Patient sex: M
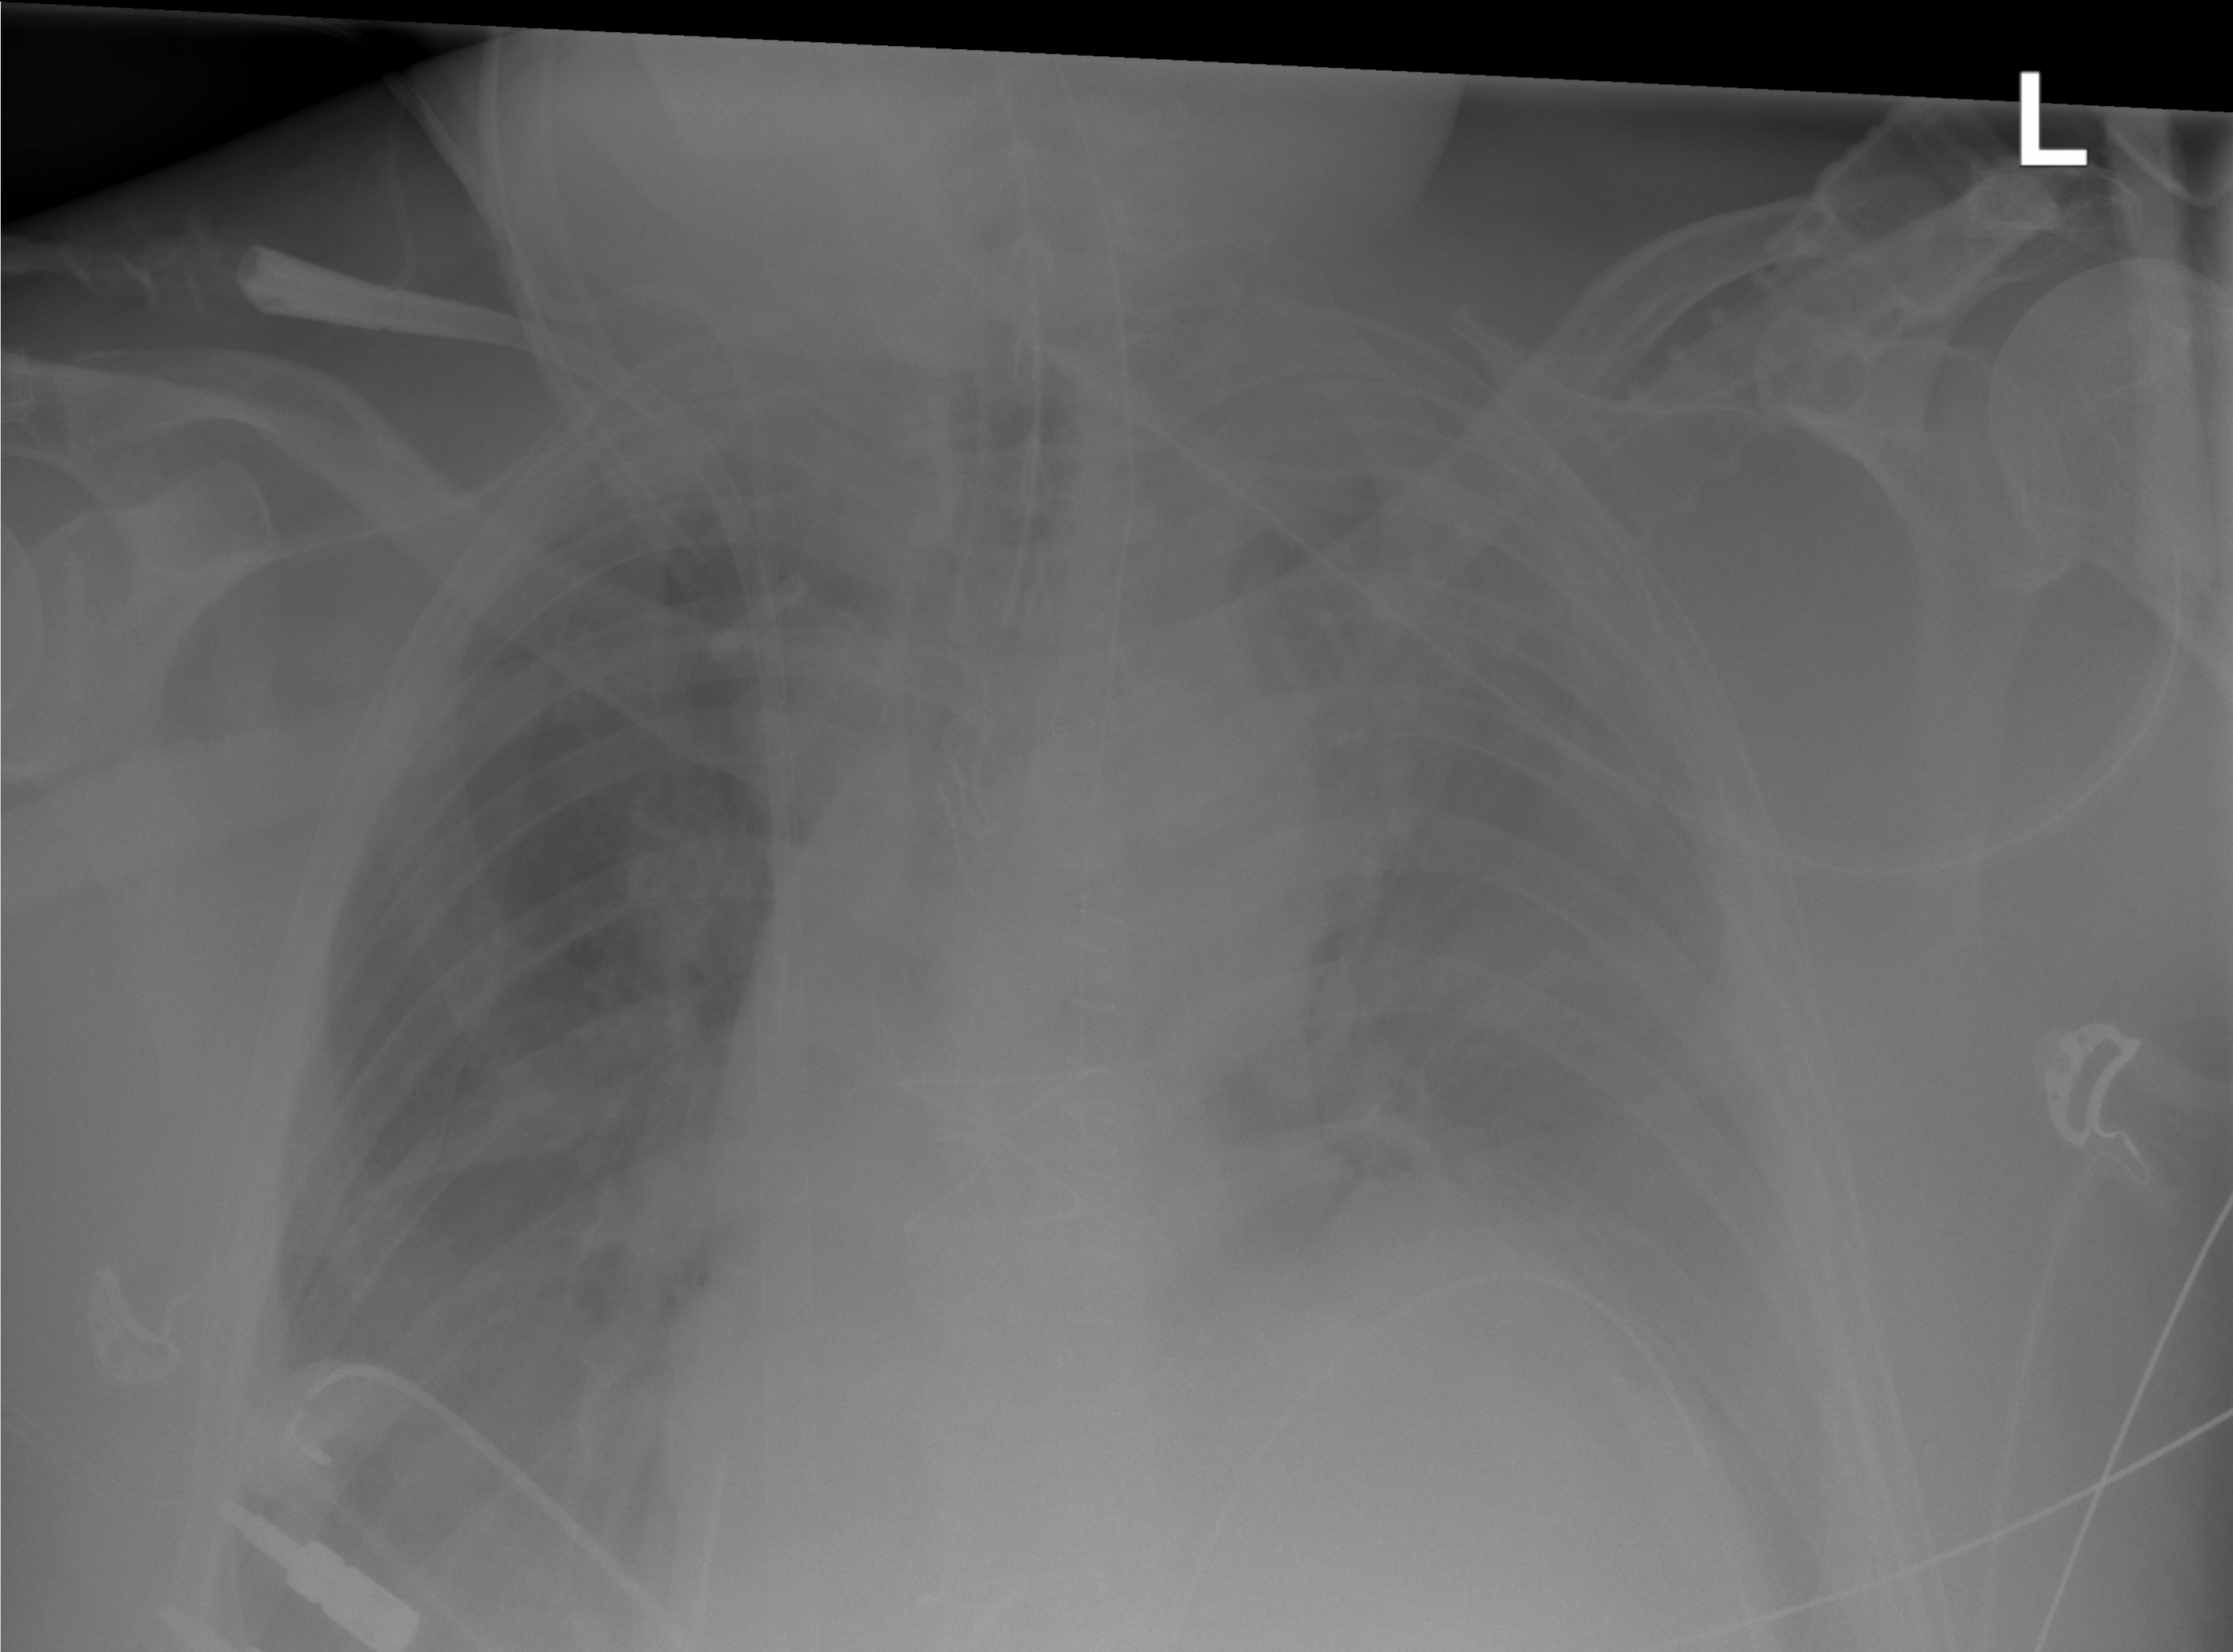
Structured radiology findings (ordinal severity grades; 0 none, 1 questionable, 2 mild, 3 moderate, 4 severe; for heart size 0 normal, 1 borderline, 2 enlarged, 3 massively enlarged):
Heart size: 0
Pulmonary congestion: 0
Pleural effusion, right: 1
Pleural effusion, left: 2
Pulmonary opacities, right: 0
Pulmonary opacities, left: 0
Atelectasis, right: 2
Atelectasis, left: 2